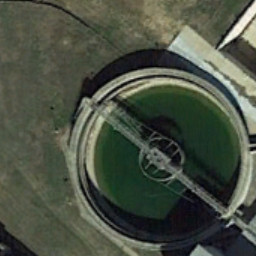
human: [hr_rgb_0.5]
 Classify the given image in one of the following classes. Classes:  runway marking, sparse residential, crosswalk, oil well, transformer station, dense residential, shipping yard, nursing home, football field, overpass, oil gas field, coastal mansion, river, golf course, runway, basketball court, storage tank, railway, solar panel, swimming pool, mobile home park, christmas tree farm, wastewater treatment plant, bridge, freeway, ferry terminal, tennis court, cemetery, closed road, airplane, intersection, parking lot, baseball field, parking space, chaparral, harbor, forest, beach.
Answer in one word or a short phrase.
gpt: wastewater treatment plant